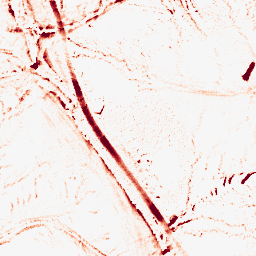
Category: morphological
Decomposition family: morphological
Decomposition parameters: operation: opening
size: 5
Upsampling method: sinc_hamming
Upsampling parameters: scale: 8
kernel_size: 16
Upsampling scale: 8